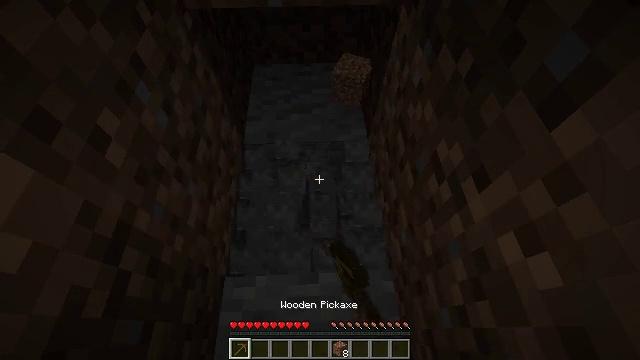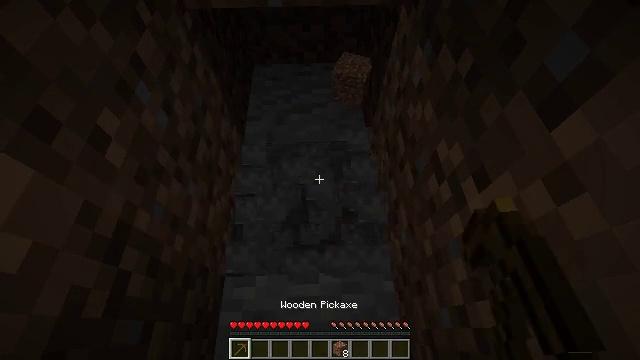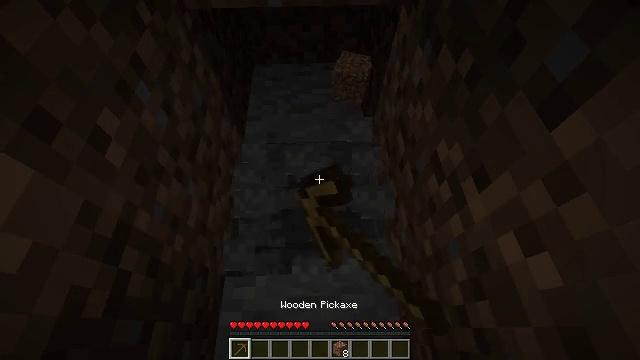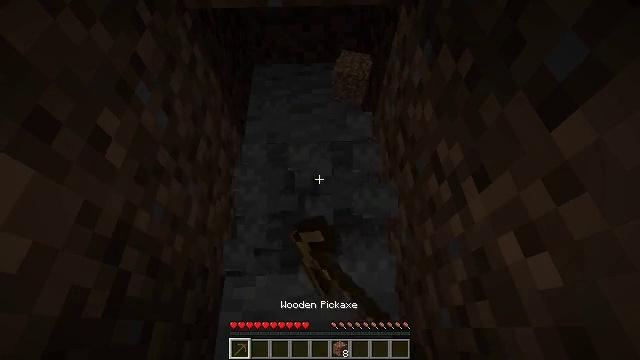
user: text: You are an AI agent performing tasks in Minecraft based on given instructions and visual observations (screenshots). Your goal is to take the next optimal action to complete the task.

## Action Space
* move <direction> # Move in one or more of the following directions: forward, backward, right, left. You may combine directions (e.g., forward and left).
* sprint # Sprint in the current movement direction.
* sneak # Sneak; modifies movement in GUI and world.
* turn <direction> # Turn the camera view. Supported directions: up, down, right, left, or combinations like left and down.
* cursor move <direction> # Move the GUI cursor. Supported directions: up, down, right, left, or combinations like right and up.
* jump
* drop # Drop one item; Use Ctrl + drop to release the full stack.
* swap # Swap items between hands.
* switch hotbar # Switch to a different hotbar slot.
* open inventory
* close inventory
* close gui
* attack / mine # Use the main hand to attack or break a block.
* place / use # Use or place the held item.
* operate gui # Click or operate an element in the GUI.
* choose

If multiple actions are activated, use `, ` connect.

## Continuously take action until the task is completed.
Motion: motion action
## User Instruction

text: Collect andesite by mining it.
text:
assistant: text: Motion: attack / mine
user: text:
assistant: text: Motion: attack / mine
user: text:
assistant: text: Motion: attack / mine
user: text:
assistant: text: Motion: attack / mine